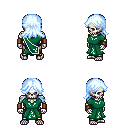
a pixel art fantasy rpg character, male body template, skeleton, sash dress, gold greaves, white cyan loose hair, leather bracers, four views (front, back, left, right), 2x2 character sprite sheet, small pixel art, hard edges, no anti-aliasing